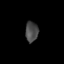
Tissue: lung
Cell type: Endothelial cells
Senescence score: 0.236
Nuclear area (px): 255
Mean DAPI intensity: 72.808